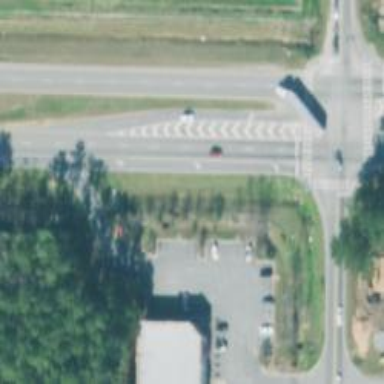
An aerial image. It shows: Road with dashed give-way line markings.